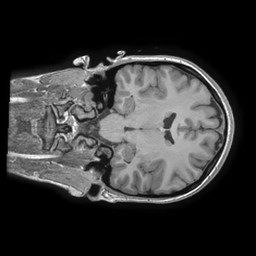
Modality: T1w
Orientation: coronal
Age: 23
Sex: female
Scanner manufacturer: ge
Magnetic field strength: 3 T
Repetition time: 0.007244 s
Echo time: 0.002792 s